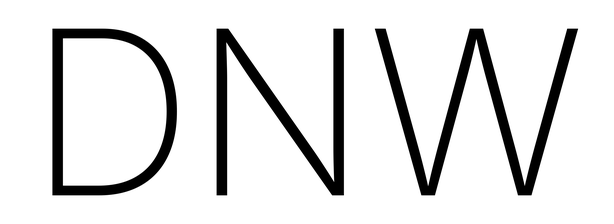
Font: Inter_ExtraLight